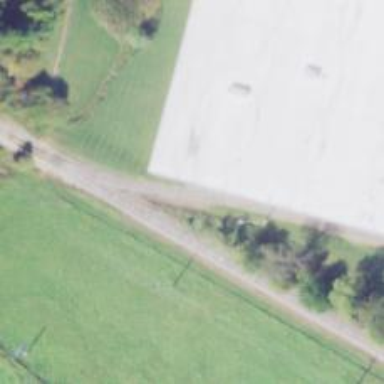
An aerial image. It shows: Disused railway spur service.